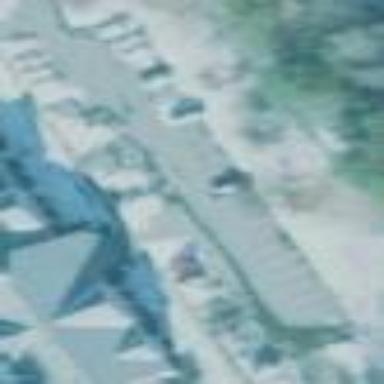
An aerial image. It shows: Parking area with surface.